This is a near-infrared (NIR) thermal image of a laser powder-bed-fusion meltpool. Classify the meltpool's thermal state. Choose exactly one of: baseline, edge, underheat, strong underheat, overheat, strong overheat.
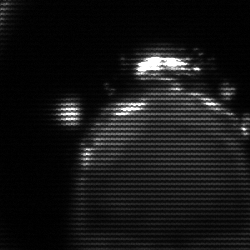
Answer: edge